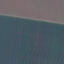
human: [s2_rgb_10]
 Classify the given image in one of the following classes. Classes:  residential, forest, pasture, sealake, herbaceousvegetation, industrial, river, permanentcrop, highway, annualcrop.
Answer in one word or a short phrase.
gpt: AnnualCrop